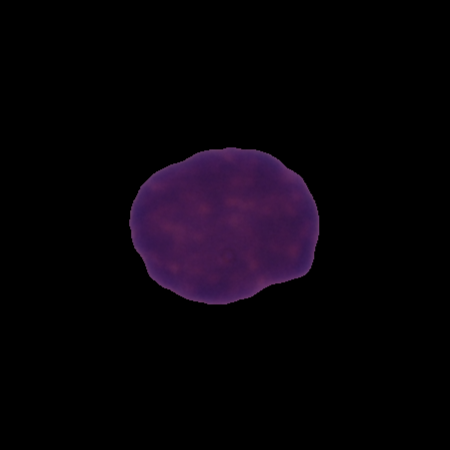
Label: healthy